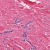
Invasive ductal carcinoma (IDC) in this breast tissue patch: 0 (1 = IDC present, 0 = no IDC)